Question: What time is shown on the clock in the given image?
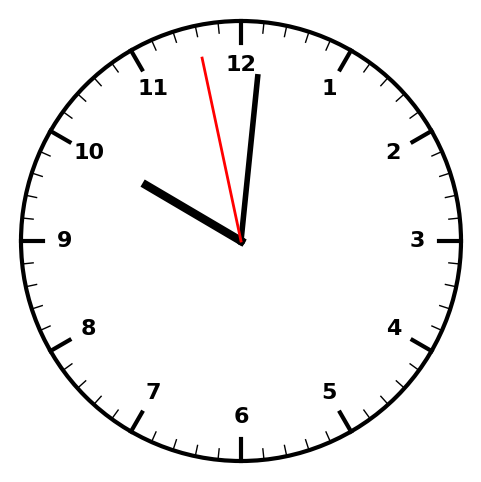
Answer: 10:00:58